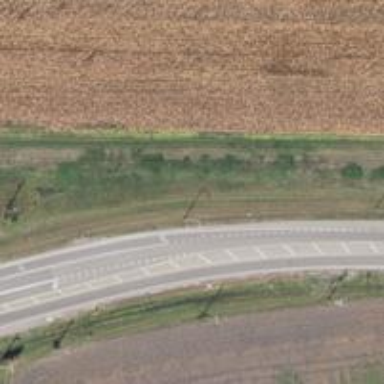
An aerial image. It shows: Asphalt road classified as tertiary.